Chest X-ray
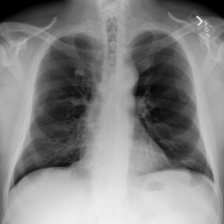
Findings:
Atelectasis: positive
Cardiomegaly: negative
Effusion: negative
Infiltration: negative
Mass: negative
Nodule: negative
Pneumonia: negative
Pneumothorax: negative
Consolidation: negative
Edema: negative
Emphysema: negative
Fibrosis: negative
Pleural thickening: negative
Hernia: negative